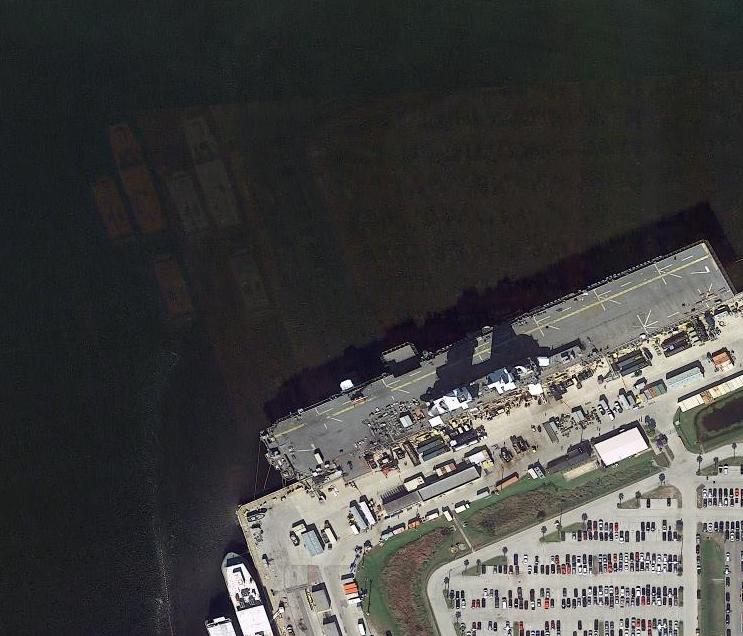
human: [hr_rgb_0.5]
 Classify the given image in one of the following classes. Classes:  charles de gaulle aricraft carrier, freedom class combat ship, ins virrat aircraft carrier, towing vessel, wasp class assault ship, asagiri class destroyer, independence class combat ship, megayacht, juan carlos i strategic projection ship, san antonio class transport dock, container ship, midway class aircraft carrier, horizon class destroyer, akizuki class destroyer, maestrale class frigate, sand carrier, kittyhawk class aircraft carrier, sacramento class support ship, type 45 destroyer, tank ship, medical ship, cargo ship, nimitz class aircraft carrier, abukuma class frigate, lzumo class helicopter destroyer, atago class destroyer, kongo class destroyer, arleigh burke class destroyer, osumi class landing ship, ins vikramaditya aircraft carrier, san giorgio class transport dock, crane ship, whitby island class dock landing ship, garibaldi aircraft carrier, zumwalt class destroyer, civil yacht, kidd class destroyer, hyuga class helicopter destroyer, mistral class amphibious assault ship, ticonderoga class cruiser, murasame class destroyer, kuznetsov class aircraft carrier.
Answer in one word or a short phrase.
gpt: Wasp class assault ship